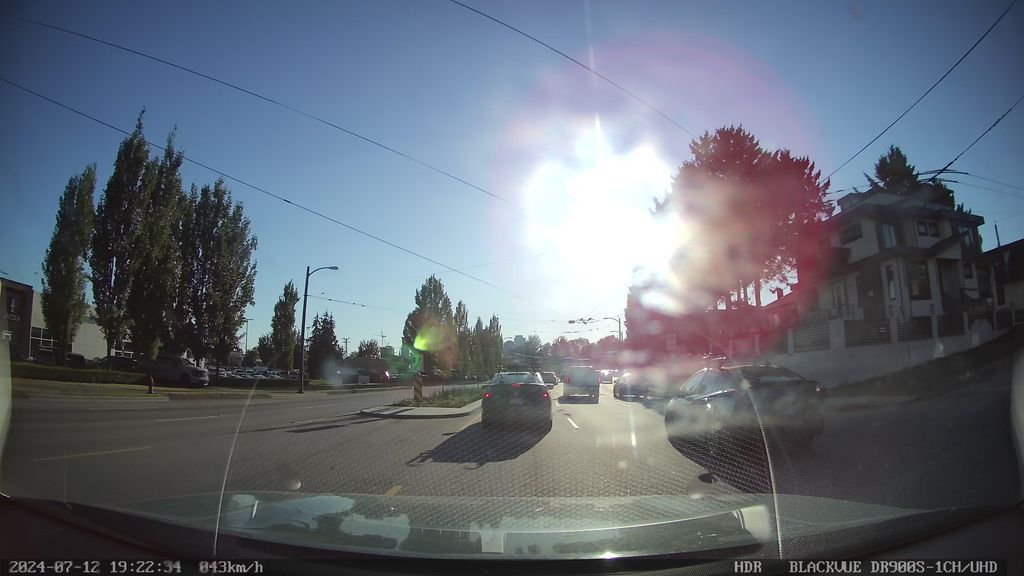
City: vancouver